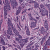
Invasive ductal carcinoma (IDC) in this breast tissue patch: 1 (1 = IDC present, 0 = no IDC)